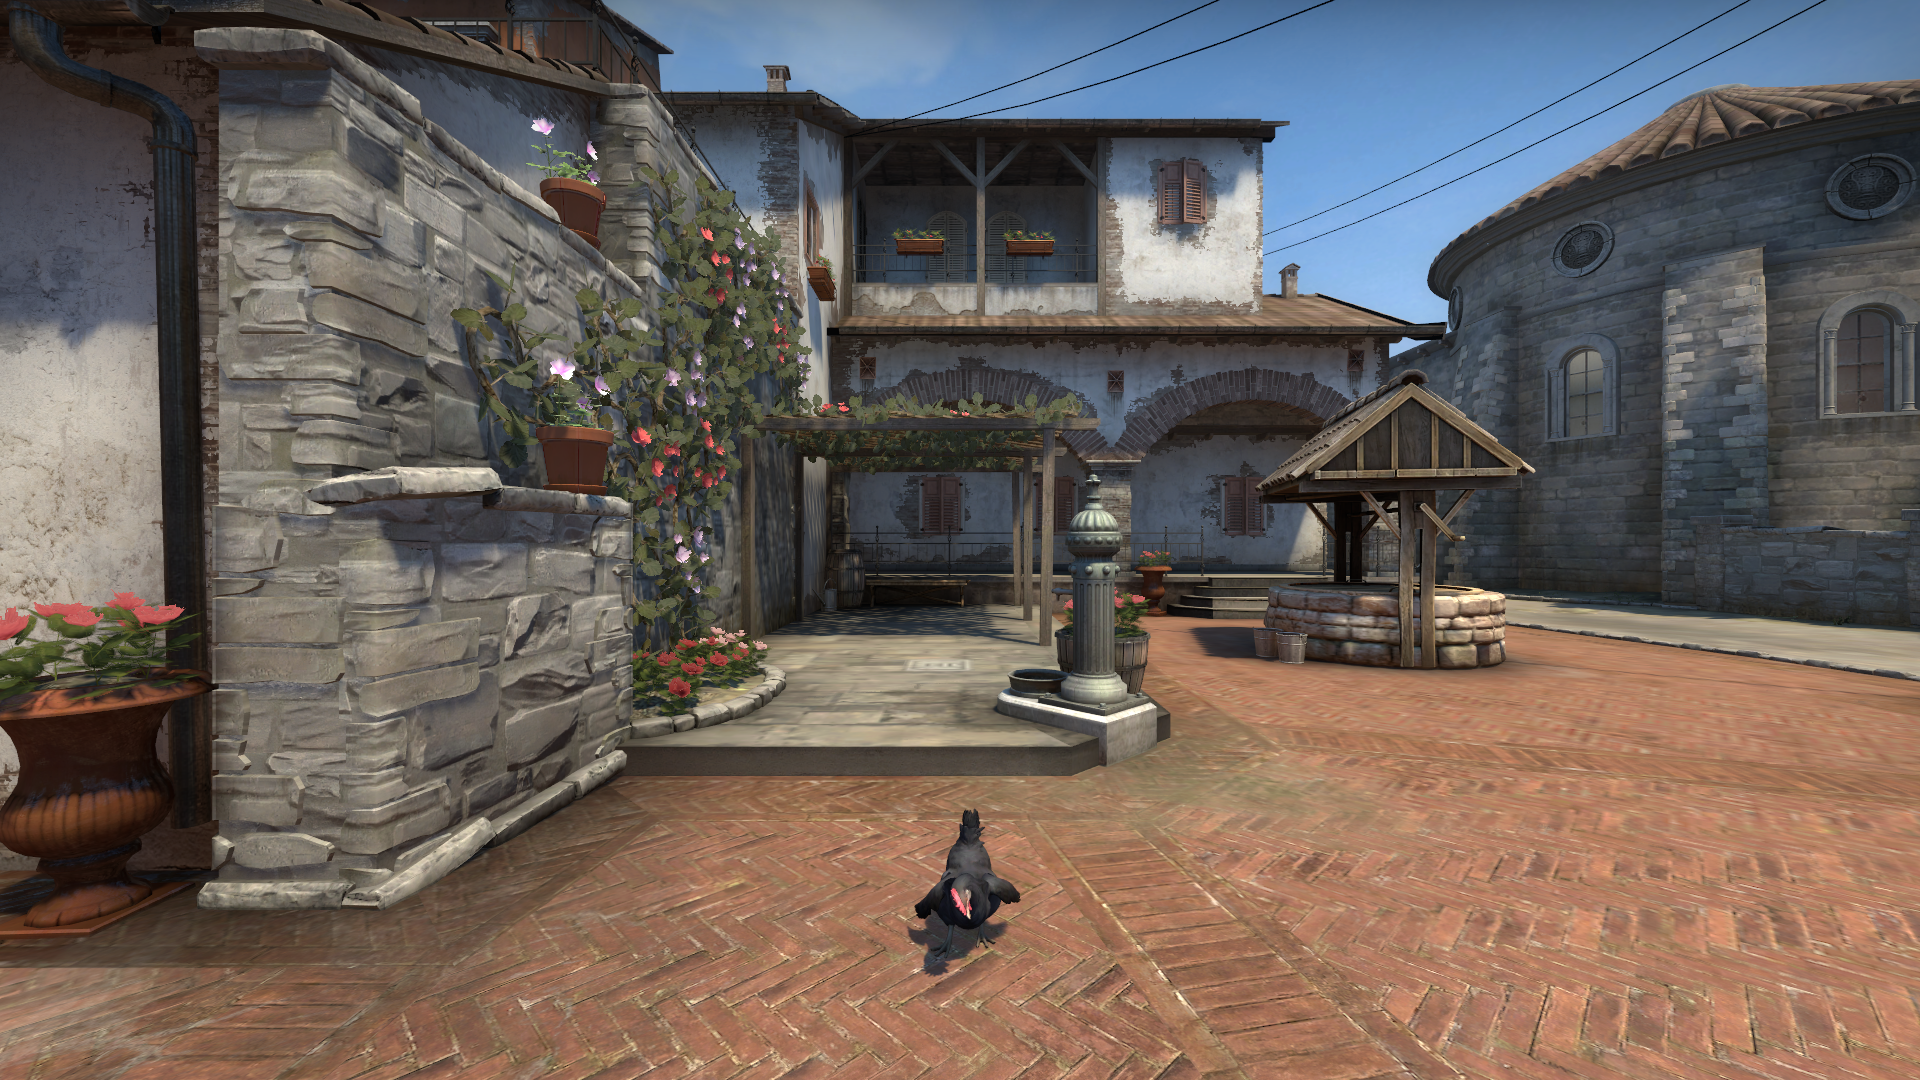
Map: de_inferno